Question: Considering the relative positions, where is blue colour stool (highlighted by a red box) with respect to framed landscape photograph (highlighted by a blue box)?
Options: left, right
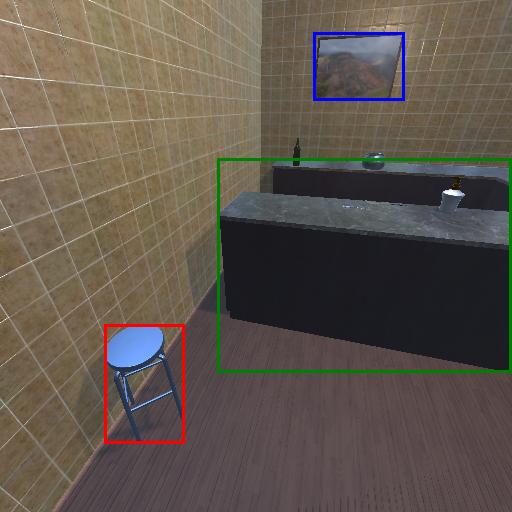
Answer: left